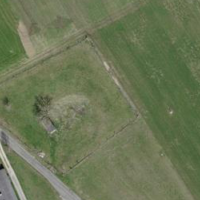
EUNIS habitat code: 52
Species observed at this site:
Gryllus campestris